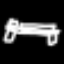
Label: bed